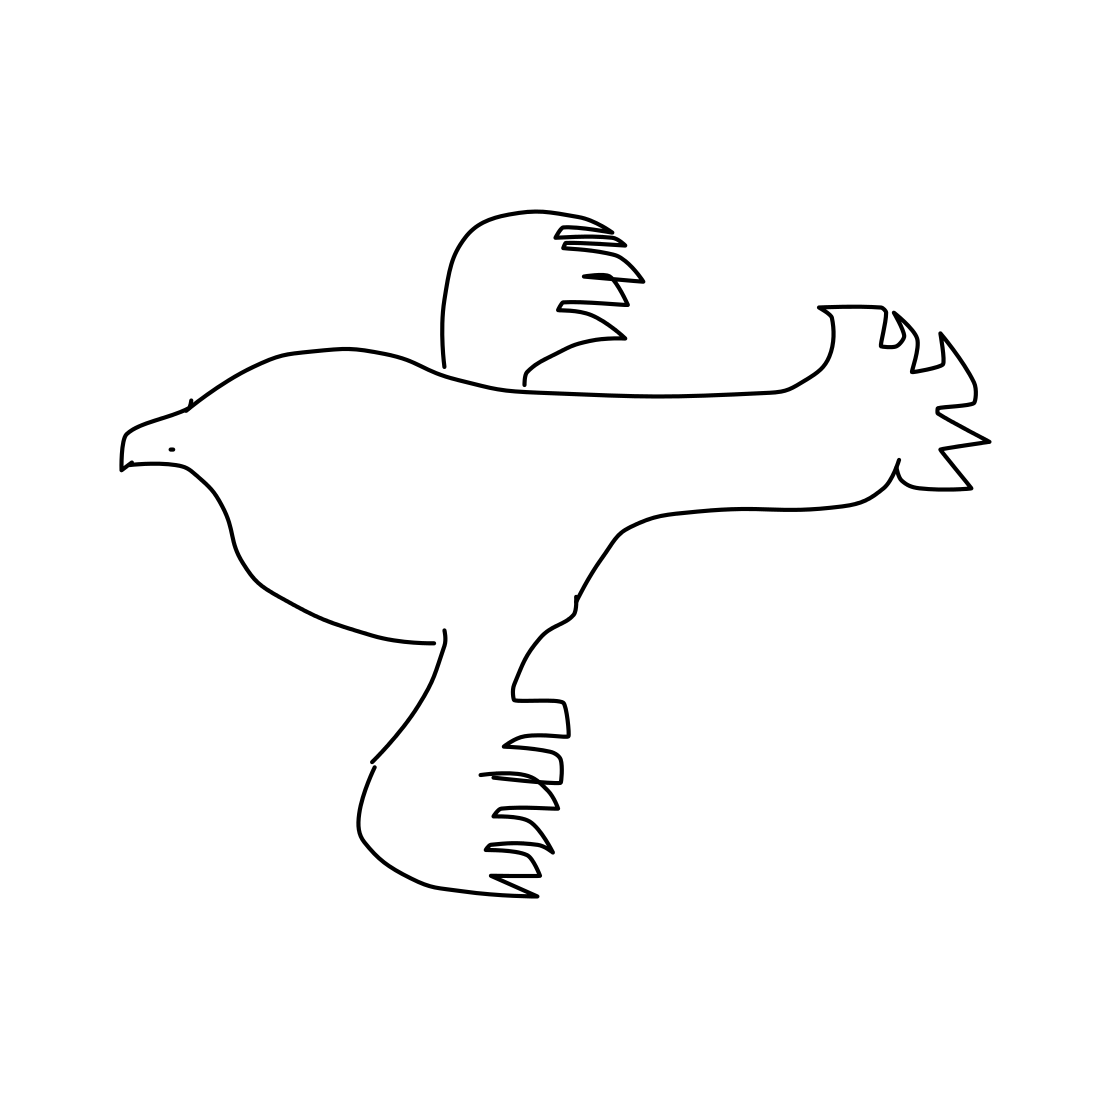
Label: flying bird